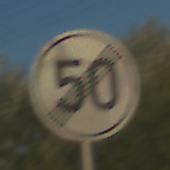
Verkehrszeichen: EndeGeschwindigkeit50
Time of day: SunriseSunset
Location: Outdoor (RoadRail)
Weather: Clear
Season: NotSpecified
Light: Natural